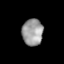
Tissue: lung
Cell type: T cells
Senescence score: 0.2217
Nuclear area (px): 544
Mean DAPI intensity: 156.279